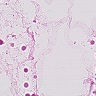
Metastatic tissue present: no